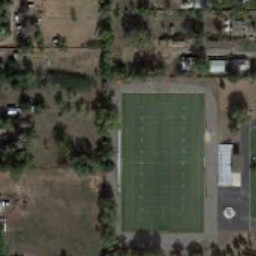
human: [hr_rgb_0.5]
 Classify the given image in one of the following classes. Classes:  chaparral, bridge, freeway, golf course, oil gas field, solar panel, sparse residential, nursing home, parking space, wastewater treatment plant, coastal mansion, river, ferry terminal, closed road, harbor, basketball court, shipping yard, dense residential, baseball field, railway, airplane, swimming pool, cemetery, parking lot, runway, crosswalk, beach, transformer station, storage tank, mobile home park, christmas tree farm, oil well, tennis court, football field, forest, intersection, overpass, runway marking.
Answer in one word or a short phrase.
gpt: football field